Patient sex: F
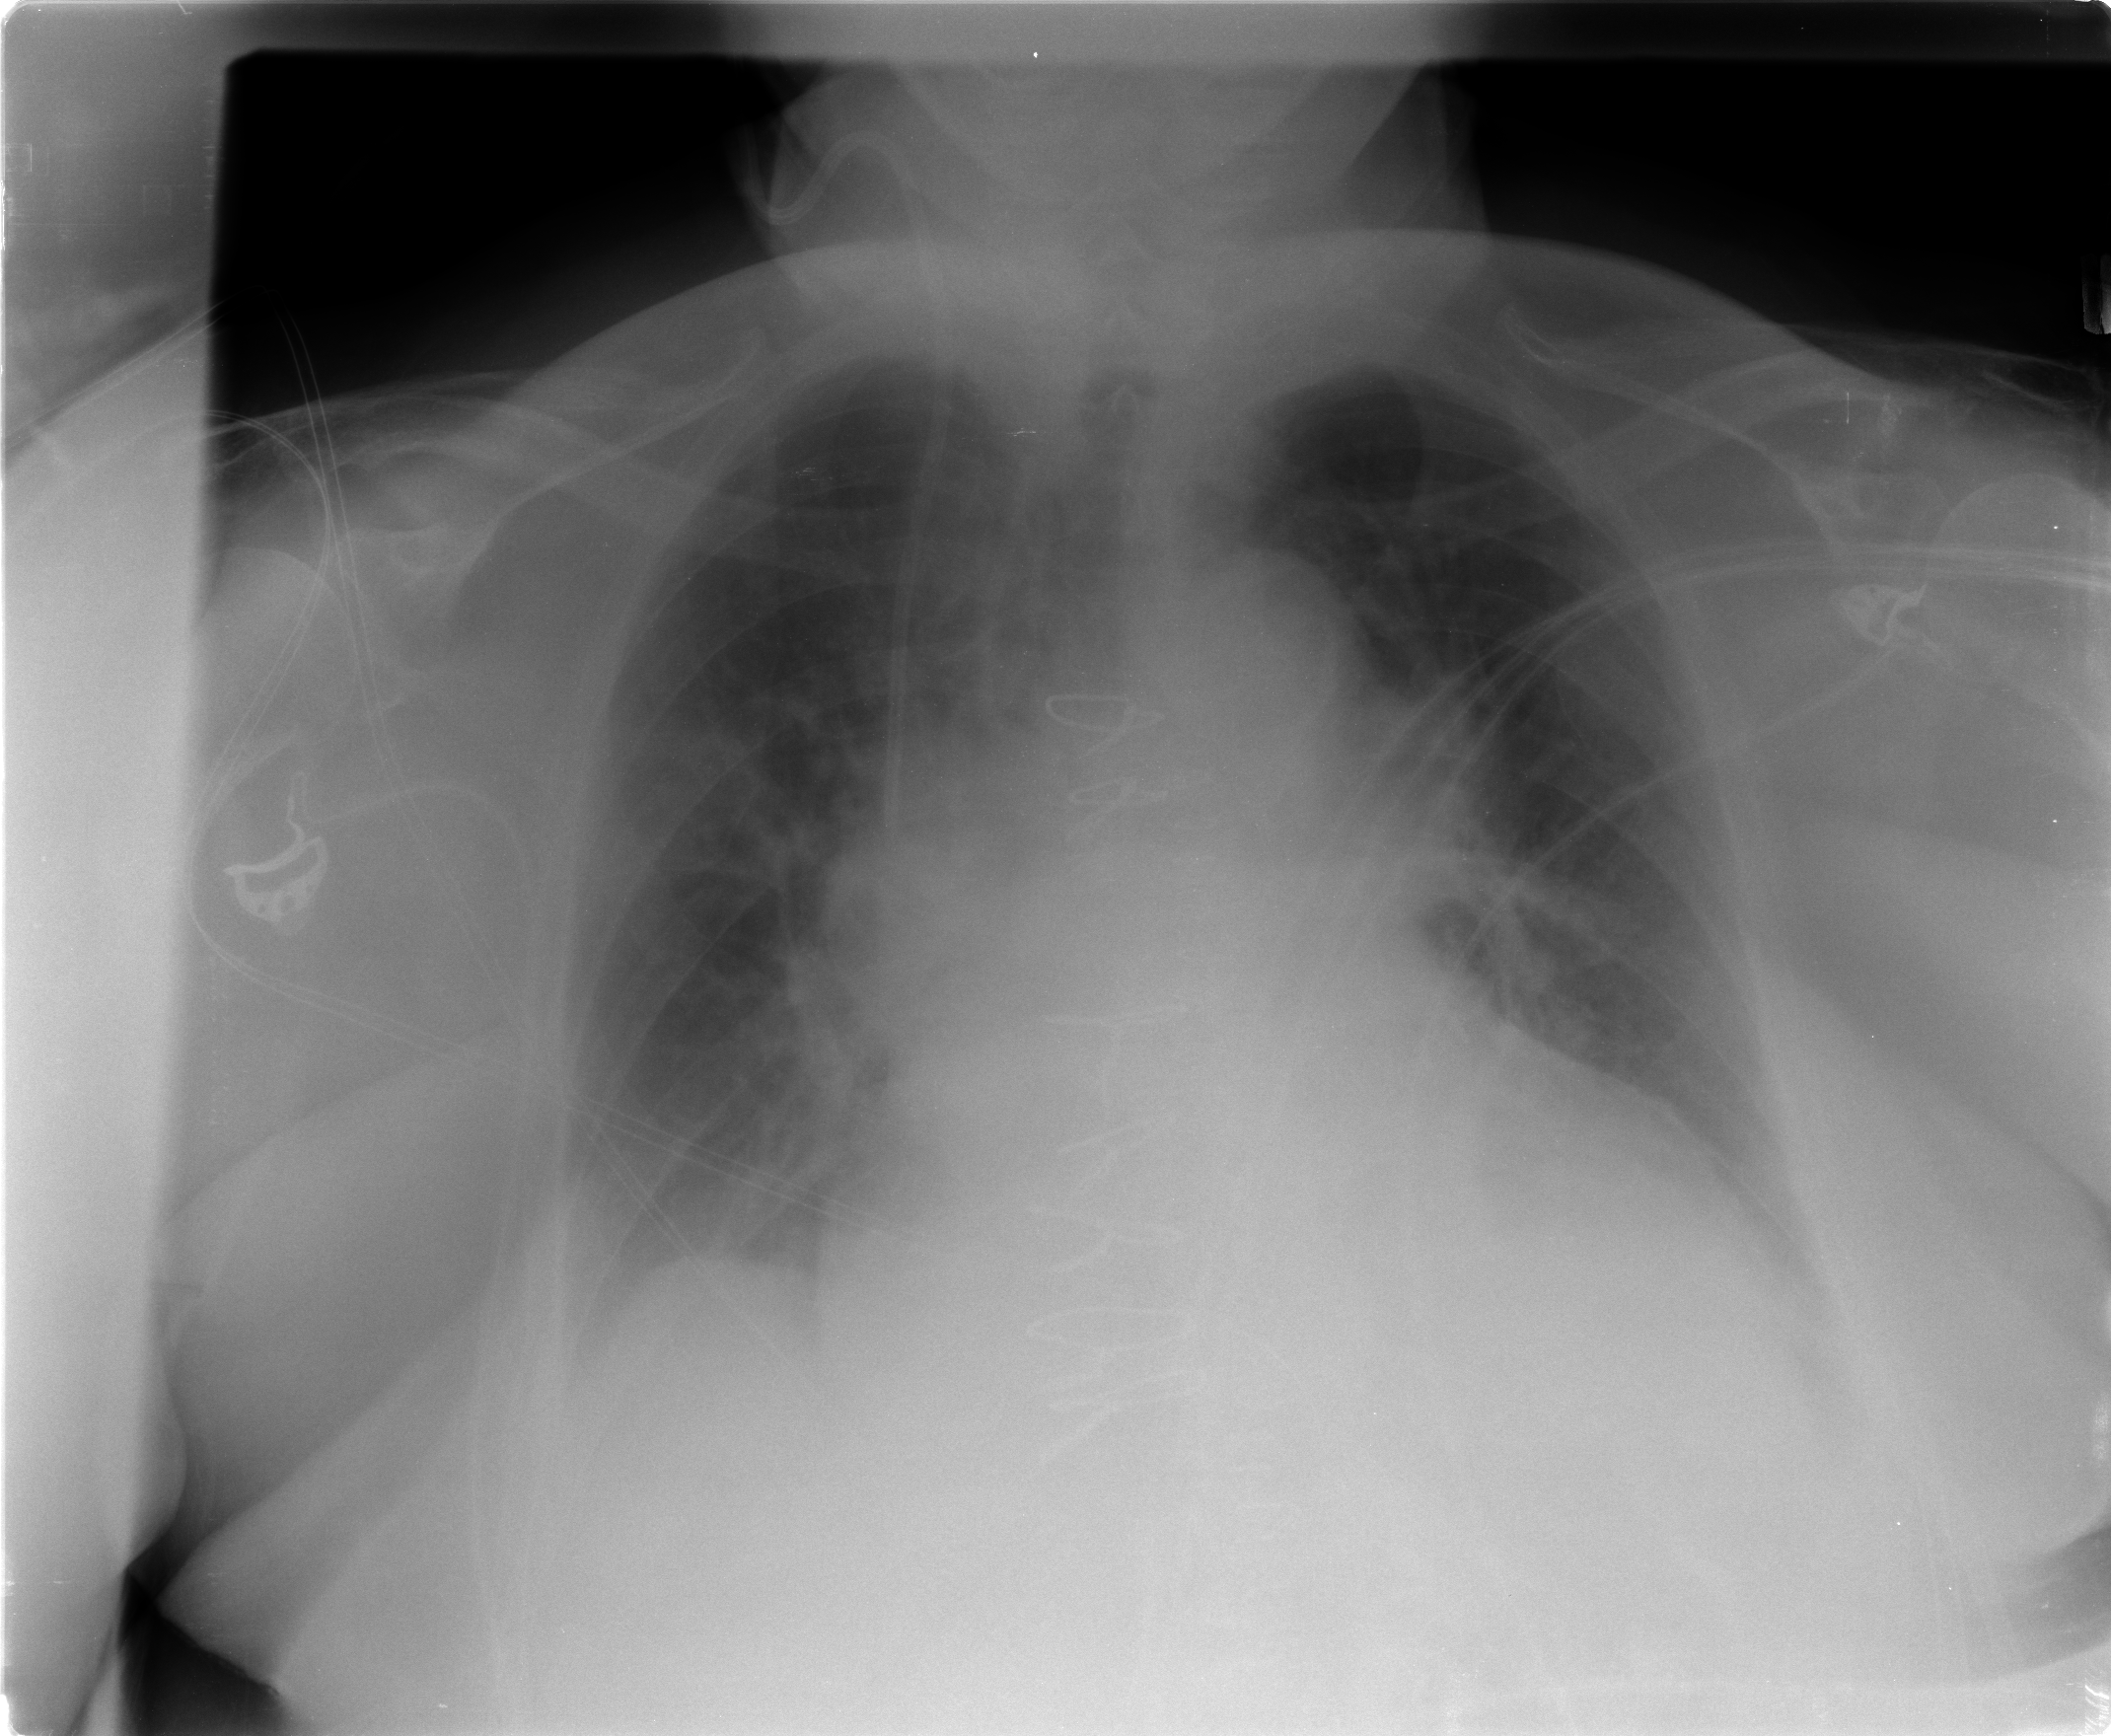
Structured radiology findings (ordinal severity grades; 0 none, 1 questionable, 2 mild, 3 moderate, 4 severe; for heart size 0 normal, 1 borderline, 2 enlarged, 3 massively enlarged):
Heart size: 3
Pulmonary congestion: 2
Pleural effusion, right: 1
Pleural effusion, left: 1
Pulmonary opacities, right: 1
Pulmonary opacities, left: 0
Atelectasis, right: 2
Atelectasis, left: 1